Interaction volume radius: 5 \u00c5
Interaction volume height: 45 \u00c5
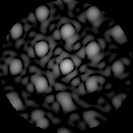
Disorder parameter: 0.1356